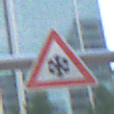
Verkehrszeichen: SchneeOderEisglaette
Umgebung: Outdoor, Urban
Tageszeit: MorningAfternoon
Wetter: PartlyCloudy
Licht: Natural
Jahreszeit: NotSpecified
Kontrast: LowContrast